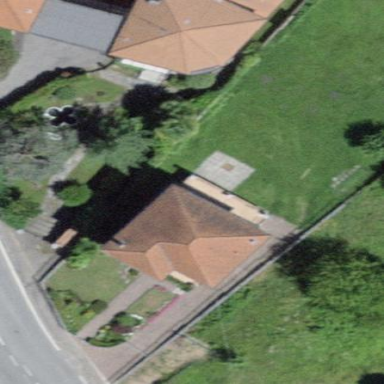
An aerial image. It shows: House with pyramidal roof shape.